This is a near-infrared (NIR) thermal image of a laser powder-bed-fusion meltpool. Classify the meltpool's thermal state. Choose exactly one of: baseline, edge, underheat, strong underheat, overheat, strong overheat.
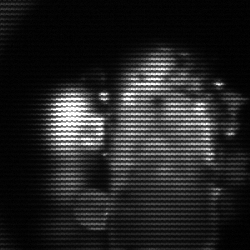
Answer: strong underheat